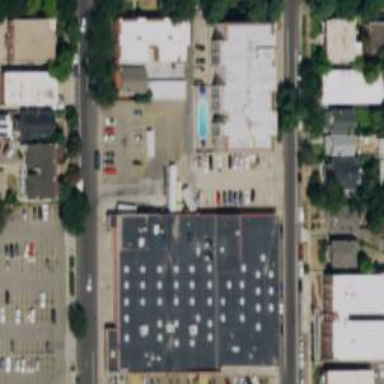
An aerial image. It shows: Retail building.